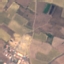
Land use / land cover: PermanentCrop